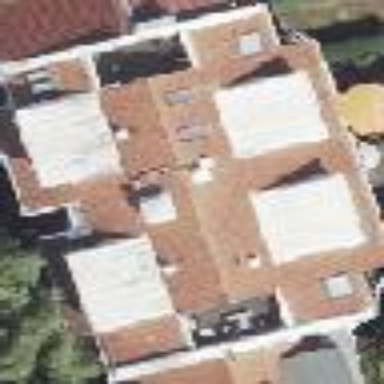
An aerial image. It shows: Hipped roof apartment building.